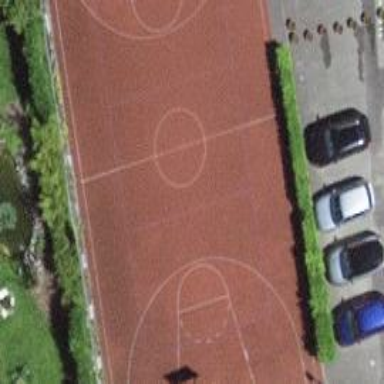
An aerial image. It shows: Basketball court located in leisure land pitch.